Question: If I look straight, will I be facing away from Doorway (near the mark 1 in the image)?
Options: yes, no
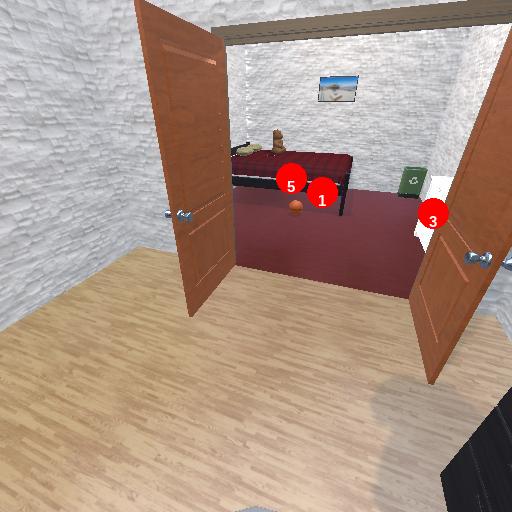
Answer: yes